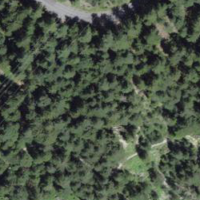
EUNIS habitat code: 45
Species observed at this site:
Cephalanthera rubra
Dactylorhiza maculata